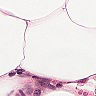
Metastatic tissue present: no